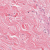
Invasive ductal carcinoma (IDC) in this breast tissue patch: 0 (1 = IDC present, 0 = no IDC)